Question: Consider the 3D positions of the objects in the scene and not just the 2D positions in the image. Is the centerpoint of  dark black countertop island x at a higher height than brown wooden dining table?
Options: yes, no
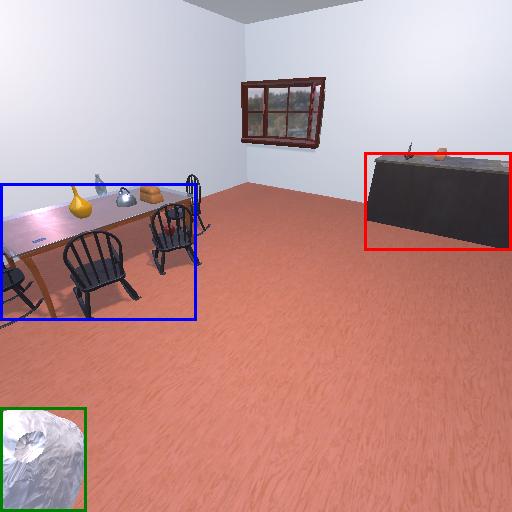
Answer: yes